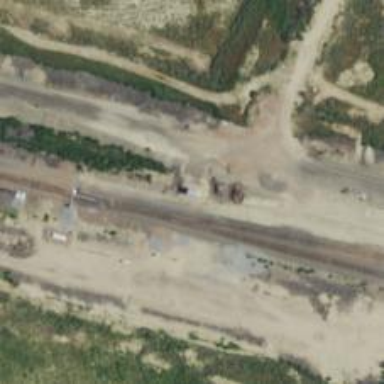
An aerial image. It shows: Railway junction.